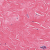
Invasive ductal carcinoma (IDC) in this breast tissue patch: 0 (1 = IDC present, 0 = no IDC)